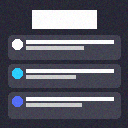
Screen state: on